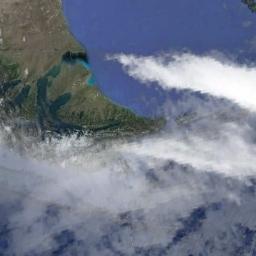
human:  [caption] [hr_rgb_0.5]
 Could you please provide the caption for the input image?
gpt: The white cloud is above green land and a lake .

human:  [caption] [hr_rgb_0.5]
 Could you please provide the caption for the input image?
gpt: Large white clouds on green land and blue sea .

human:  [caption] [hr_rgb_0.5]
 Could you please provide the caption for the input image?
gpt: The stratocumulus are located above the sea and the land covered by vegetation .

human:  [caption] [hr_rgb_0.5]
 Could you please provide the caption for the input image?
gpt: There is a little thin cloud above the farmland .

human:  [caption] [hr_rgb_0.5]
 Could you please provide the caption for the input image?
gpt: Slices of white clouds over a coast .